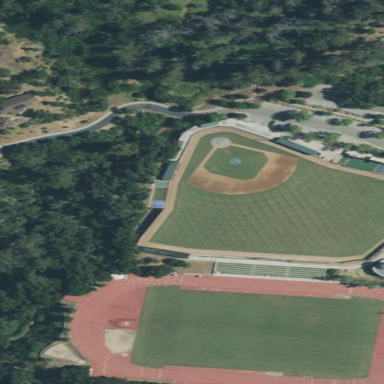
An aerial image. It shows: Grass pitch designated for baseball.